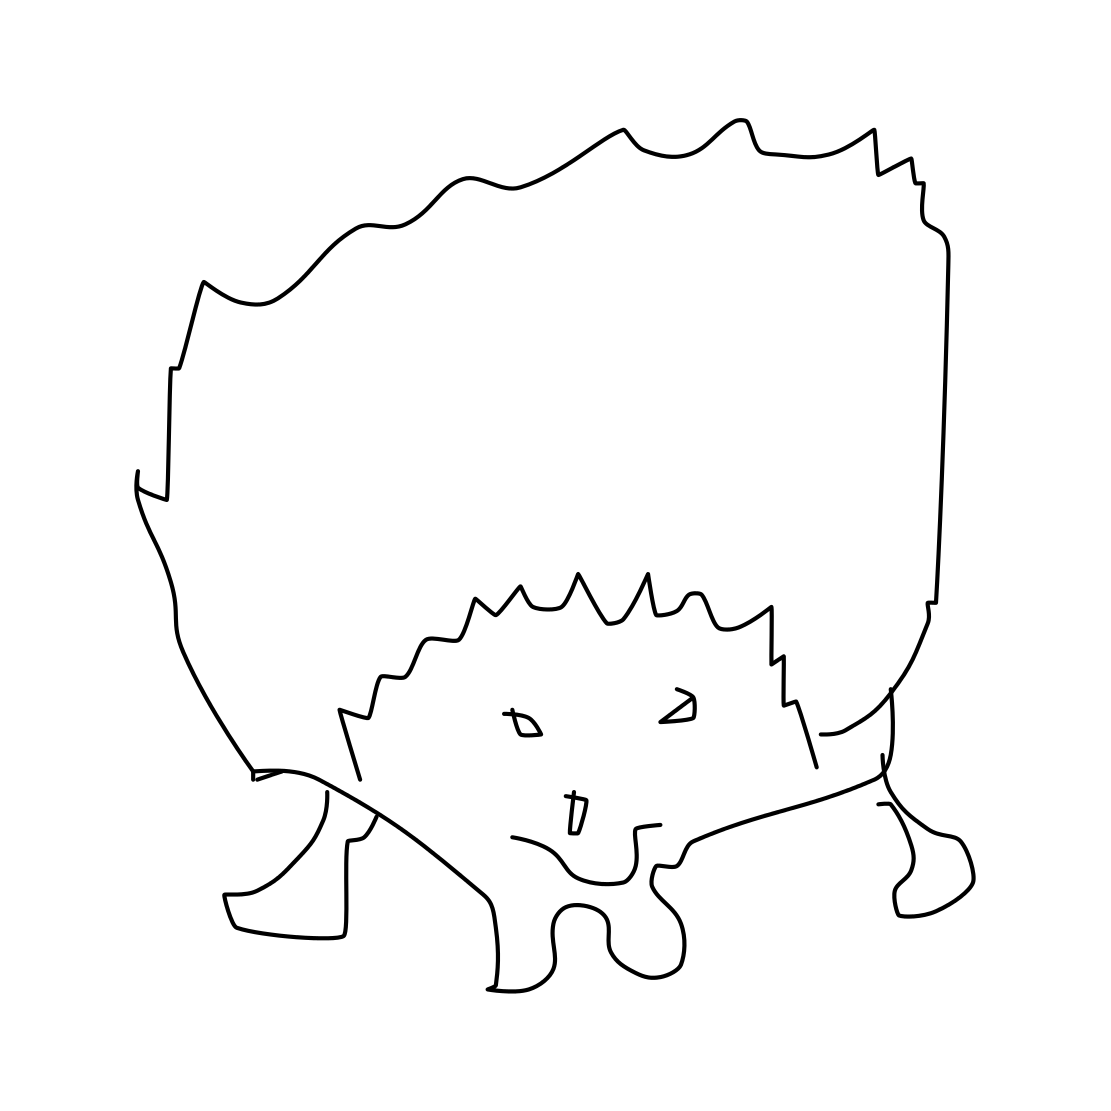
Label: hedgehog